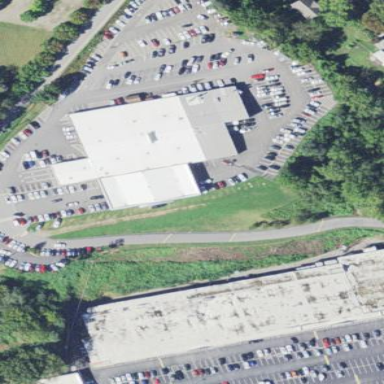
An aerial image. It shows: Building housing car shop.